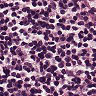
Metastatic tissue present: no